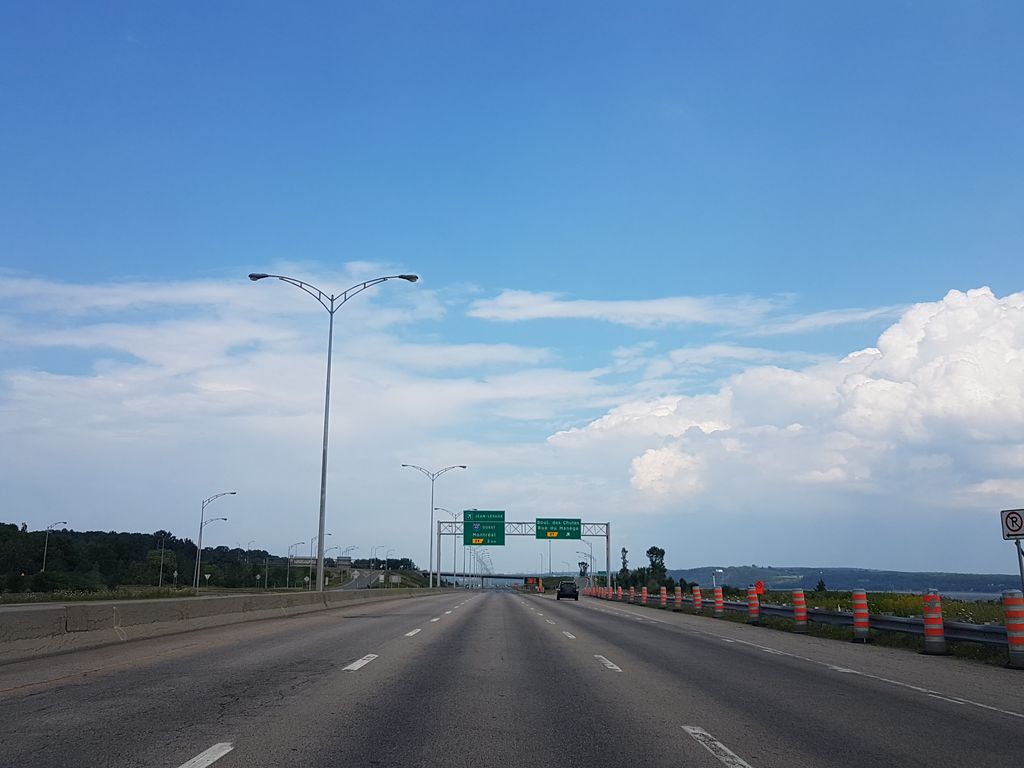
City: quebec_city